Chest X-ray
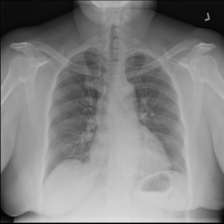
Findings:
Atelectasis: negative
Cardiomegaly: negative
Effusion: negative
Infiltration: negative
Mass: negative
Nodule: negative
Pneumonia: negative
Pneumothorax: negative
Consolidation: negative
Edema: negative
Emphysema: negative
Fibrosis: negative
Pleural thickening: negative
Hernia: negative